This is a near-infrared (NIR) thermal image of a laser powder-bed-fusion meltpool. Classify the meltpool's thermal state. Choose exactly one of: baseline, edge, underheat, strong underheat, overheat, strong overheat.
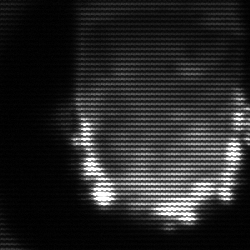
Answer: baseline